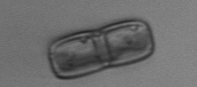
Label: Ephemera